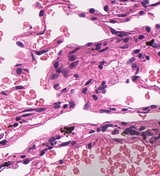
Tumor epithelial tissue: no
Tumor-associated stroma tissue: no
Normal tissue: yes